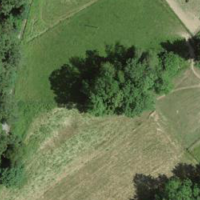
EUNIS habitat code: 52
Species observed at this site:
Melittis melissophyllum